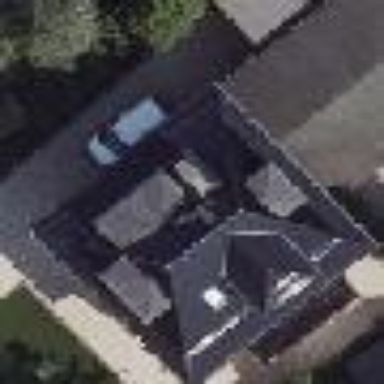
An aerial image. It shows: Detached building with hipped roof.